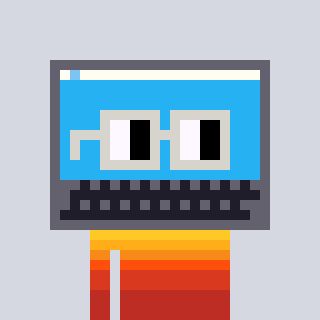
a pixel art character with square light gray glasses, a laptop-shaped head and a orange-colored body on a cool background